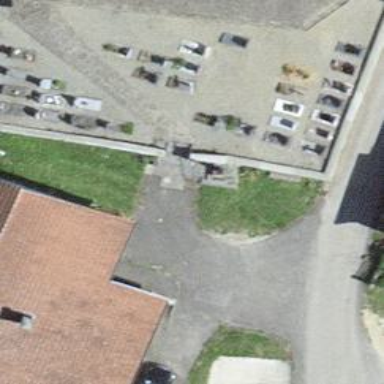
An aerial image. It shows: Set of steps made of paving stones.